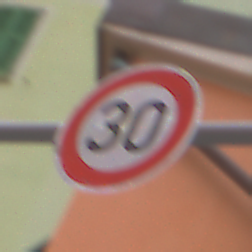
Verkehrszeichen: Geschwindigkeit30
Umgebung: Outdoor, Urban
Tageszeit: Midday
Wetter: Overcast
Licht: Natural
Jahreszeit: NotSpecified
Kontrast: LowContrast